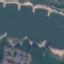
Land use / land cover class: River